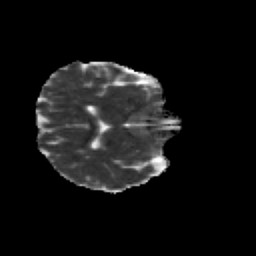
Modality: MD
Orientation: axial
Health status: healthy
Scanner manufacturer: siemens
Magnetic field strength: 3 T
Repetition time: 10.6 s
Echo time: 0.092 s